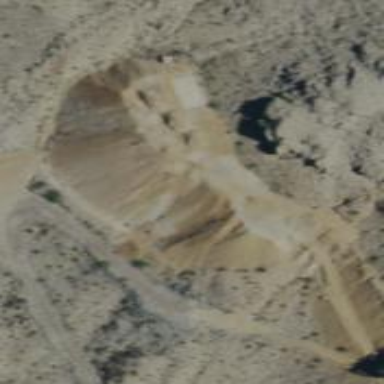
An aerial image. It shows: Quarry area.